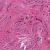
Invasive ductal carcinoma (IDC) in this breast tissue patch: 0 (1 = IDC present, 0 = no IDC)